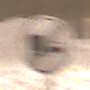
Verkehrszeichen: EndeUeberholverbotKraftfahrzeuge
Umgebung: Outdoor, Urban
Tageszeit: Night
Wetter: Overcast
Licht: Artificial
Jahreszeit: Winter
Kontrast: MediumContrast